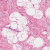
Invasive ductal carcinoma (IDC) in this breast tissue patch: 0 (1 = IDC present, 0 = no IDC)